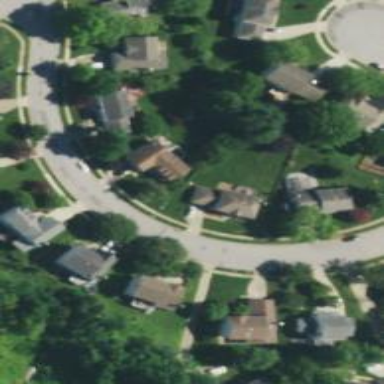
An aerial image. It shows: Neighborhood.